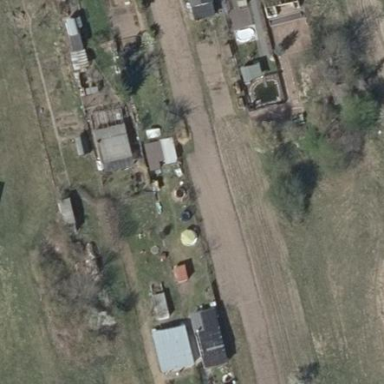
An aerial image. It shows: Allotments area.